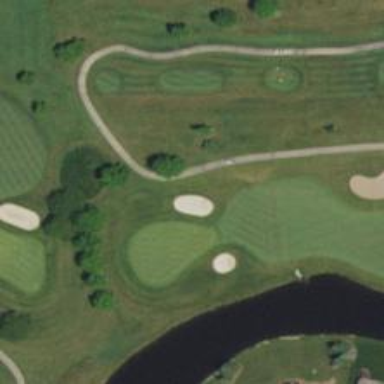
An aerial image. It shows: View of golf hole.